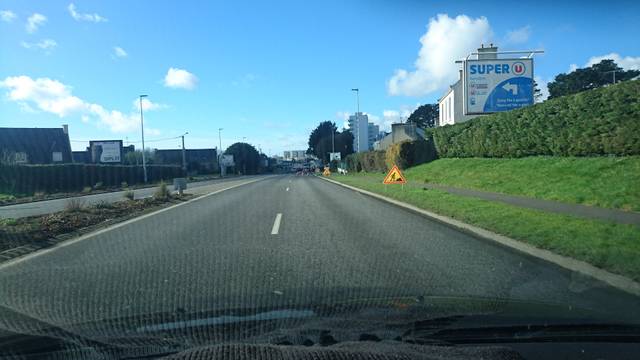
Region: France
Coordinates: 48.414, -4.481